Field crop: maize
Growth stage: 2
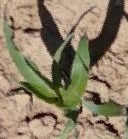
Species: maize